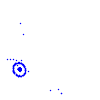
Particle: pion